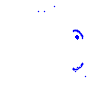
Particle: proton